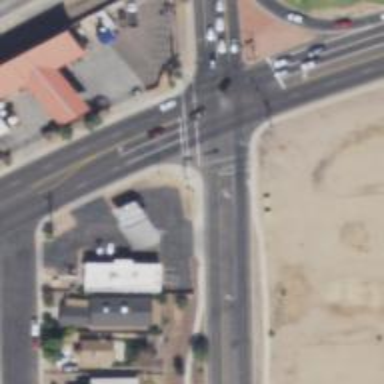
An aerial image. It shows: Solid stop line on the road.